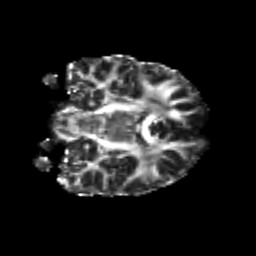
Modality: FA
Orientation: coronal
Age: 25
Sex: female
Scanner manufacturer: siemens
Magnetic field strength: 3 T
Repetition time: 3.5 s
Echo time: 0.104 s